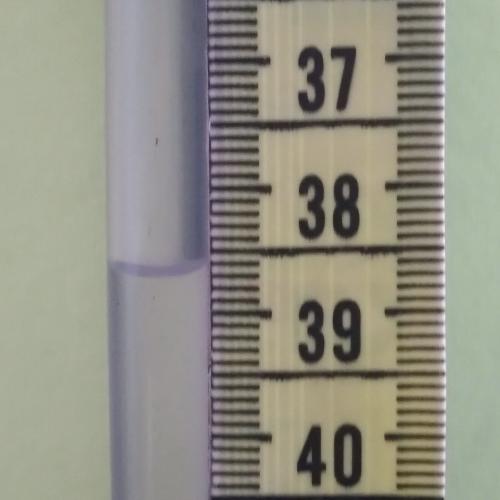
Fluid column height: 38.7 cm